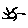
Label: sun